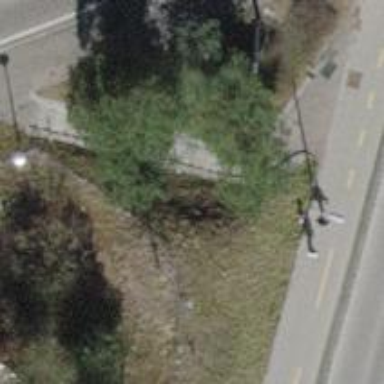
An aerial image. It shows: Steps on sett surface road.